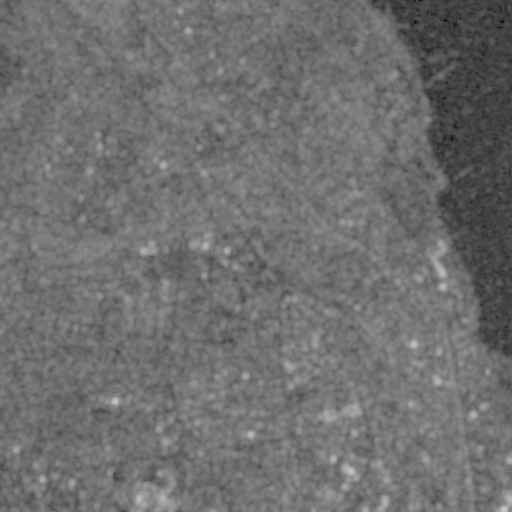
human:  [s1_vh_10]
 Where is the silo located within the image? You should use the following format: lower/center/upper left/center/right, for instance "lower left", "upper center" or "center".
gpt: The silo is located in the center of the image.
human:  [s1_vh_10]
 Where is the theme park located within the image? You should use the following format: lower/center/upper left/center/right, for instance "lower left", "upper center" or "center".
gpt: The theme park is located in the upper center of the image.
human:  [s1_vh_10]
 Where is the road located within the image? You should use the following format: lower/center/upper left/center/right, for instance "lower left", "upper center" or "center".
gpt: There is no road in the image.

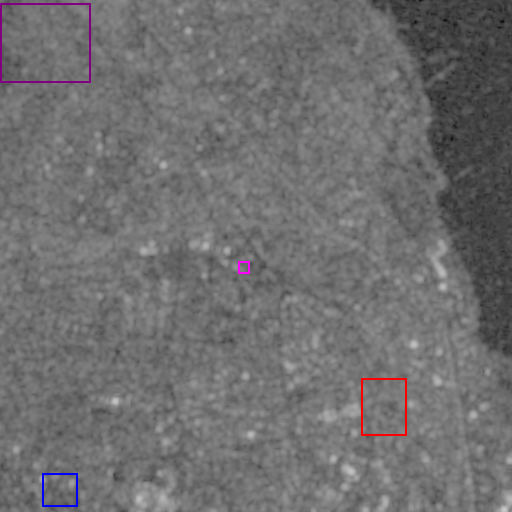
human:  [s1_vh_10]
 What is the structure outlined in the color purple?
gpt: The structure outlined in purple is a crop field.
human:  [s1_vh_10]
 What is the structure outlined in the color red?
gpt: The structure outlined in red is a park.
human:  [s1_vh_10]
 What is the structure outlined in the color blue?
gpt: The structure outlined in blue is a parking lot.
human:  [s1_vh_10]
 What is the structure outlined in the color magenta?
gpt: The structure outlined in magenta is a power substation.
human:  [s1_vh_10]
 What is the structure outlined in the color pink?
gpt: There is no pink outline.